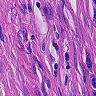
Metastatic tissue present: yes